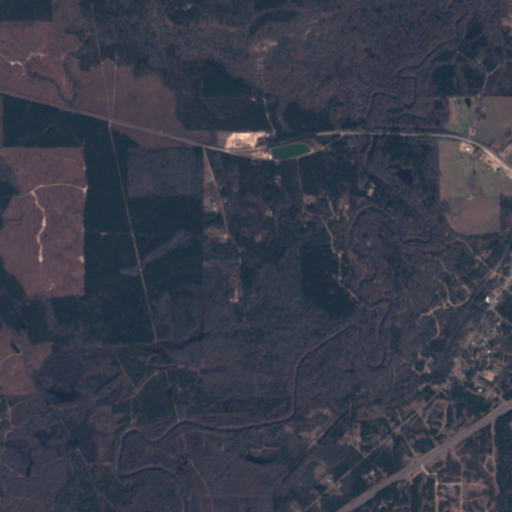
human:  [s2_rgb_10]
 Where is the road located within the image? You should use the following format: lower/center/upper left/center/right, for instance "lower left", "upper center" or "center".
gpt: There is no road in the image.